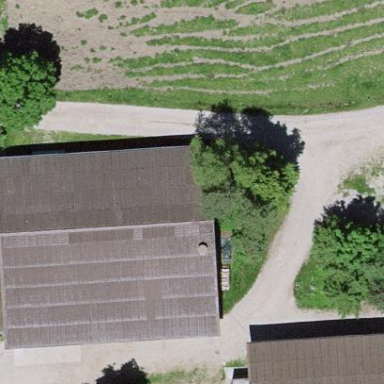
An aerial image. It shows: Barn.